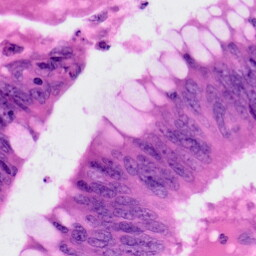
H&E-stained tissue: Colon